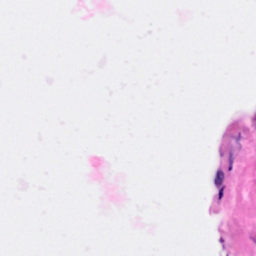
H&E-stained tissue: Breast